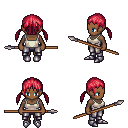
a pixel art fantasy rpg character, female body template, human, dark skin, white pirate shirt, metal pants, ruby red twin-tailed hairstyle, metal boots, spear, four views (front, back, left, right), 2x2 character sprite sheet, small pixel art, hard edges, no anti-aliasing